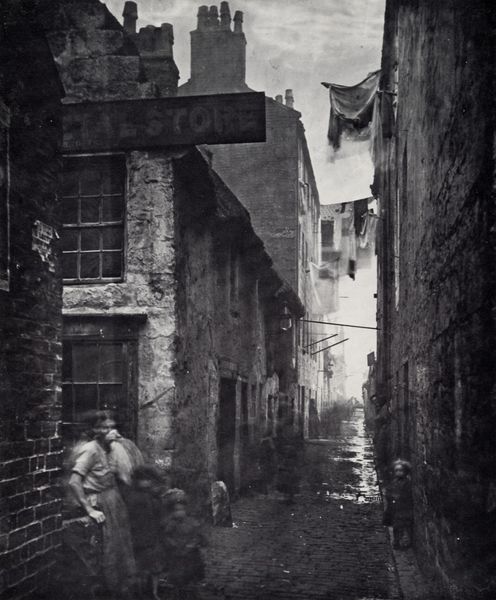
Titel: Old Vennel auf der High Street
Künstler: Thomas Annan
Institution: unbekannt
Schlagwörter: dunkel, gruppe, himmel, mann, schatten, wasser, weiß, wolken, frauen, menschen, stadt, wäsche, bewegung, fenster, frau, grau, hell, licht, männer, nacht, paris, schwarz, strasse, tür, zeichnung, dach, gebäude, haus, tuch, weg, leute, alt, wand, arm, kleidung, leinen, stehen, stein, steine, bild, häuser, nass, spiegelung, wind, sonne, stoff, tücher, kind, england, kamin, kamine, kinder, schornstein, schürze, pfütze, ecke, düster, enge, fassade, gasse, geschäft, italien, pflaster, türen, wäscheleine, dorf, dächer, mauer, schornsteine, ziegel, backstein, hof, amerika, laden, arbeiter, industrie, inschrift, foto, fotografie, photographie, regen, eng, hinterhof, schild, innenhof, schlachter, stangen, maske, bürgersteig, mauerwerk, schwarz-weiss, photo, gemäuer, verwischt, fensterscheiben, elend, industrialisierung, usa, stange, london, armut, fotographie, rinne, zeichung, strassenschild, wohnblock, feucht, nässe, stricke, mörtel, schäbig, gosse, metal store, store, highstreet, gasse eng wäsche schild, gemaüer, glänzt nass hell kind kamine, loicht, runtergekommen, the, zeigelwand, schornateine, geschaft